Question: I've been trawling the MSDN for hours now and can't find an example of how to show or hide a CheckBox within a list in Windows Phone 8. An example would be within the messaging application, where the user uses the Application Bar to press a 'multiple selection' button. This allows the user to select multiple messages.
I've came across some information about using Expression Blend and the 'VisualStateManager' but for some reason it does not seem to be capable of applying state groups to a 'LongListSelector'.
All I want to do is create a list exactly like one within the messaging application of Windows Phone 8? Any help would be much appreciated.
My XAML code thus far:
'''
<phone:LongListSelector x:Name="albumList" SelectionChanged="OnSelectionChanged" ItemsSource="{Binding Items}" >
<phone:LongListSelector.ItemTemplate>
<DataTemplate>
<Grid Margin="0, 12">
<Grid.ColumnDefinitions>
<ColumnDefinition Width="Auto" />
<ColumnDefinition Width="*" />
<ColumnDefinition Width="Auto" />
</Grid.ColumnDefinitions>
<Image x:Name="albumArt" Grid.Column="0" Width="96" Height="96" Source="{Binding CoverAddress}" Stretch="Uniform" Margin="12,0,0,0 " />
<StackPanel Grid.Column="1" Margin="0,0,0,17" VerticalAlignment="Center" >
<TextBlock Text="{Binding AlbumTitle}" TextWrapping="Wrap" Margin="12,0,0,0" FontSize="24"/>
<TextBlock Text="{Binding ArtistName}" TextWrapping="Wrap" Margin="12,-6,12,0" Style="{StaticResource PhoneTextSubtleStyle}"/>
</StackPanel>
<CheckBox Grid.Column="2" />
</Grid>
</DataTemplate>
</phone:LongListSelector.ItemTemplate>
</phone:LongListSelector>
'''

Above are screenshots of the messaging application within Windows Phone 8. They show the change from a list to a multi-select list after having pressed a button within the Application Bar.
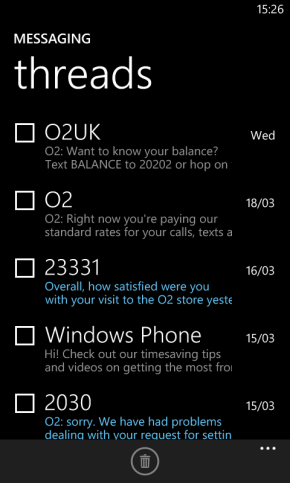
Answer: It sounds like you want to use the 'MultiSelectList' from the <URL>, which can recreate the effect that you're looking for.
Information on how to use it is available from <URL>, or from the Samples that are included with the source code of the toolkit.